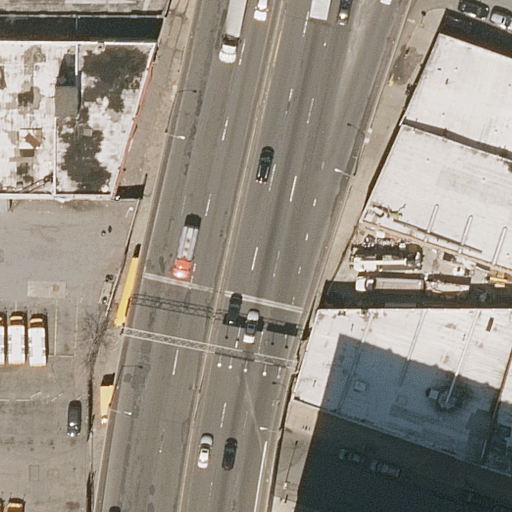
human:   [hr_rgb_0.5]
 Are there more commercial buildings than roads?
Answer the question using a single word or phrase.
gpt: no

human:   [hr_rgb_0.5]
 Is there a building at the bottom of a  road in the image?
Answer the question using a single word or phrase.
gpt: yes

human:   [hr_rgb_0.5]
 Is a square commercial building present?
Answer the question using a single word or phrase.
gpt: no

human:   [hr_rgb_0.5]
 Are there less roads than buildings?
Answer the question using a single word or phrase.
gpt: no

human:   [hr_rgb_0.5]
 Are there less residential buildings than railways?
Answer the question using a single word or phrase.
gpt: no

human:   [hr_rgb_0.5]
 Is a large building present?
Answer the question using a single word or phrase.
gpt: yes

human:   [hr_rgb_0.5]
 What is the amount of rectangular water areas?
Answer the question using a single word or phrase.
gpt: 0

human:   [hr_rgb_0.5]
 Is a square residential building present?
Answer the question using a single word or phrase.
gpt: no

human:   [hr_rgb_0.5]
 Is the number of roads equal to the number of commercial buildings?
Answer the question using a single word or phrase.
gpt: no

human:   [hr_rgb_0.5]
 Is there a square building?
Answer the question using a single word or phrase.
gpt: no

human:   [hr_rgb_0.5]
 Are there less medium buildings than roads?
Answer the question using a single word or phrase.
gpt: yes

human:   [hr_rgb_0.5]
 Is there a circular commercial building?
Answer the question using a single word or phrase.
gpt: no

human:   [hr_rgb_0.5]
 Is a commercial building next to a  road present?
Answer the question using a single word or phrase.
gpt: no

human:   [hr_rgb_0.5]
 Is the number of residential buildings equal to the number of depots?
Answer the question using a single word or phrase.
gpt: no

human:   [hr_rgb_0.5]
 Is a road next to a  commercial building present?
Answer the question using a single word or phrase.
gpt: no

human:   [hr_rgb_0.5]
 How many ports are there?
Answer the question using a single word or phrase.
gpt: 0

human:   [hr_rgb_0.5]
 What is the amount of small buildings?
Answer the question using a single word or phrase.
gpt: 1

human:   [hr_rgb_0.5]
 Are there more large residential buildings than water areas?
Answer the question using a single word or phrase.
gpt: yes

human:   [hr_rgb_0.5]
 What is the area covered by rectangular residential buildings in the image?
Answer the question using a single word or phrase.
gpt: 4419m2

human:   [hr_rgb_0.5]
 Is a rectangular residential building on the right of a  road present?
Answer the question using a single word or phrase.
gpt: yes

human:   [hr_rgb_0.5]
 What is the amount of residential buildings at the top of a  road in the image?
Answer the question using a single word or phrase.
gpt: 4

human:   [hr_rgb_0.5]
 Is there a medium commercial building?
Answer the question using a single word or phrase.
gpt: no

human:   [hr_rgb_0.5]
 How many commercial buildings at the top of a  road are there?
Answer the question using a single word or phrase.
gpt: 0

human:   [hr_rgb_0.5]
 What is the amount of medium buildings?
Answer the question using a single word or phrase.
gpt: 0

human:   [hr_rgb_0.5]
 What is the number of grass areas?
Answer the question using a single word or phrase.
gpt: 0

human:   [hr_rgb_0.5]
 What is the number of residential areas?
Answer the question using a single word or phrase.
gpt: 0

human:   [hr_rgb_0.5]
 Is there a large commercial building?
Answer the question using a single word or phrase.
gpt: no

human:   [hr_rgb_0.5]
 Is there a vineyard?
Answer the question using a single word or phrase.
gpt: no

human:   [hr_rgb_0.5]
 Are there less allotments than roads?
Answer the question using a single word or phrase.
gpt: yes

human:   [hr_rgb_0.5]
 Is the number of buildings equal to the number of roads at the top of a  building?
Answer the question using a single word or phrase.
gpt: no

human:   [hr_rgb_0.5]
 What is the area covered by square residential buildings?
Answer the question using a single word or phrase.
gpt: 0m2

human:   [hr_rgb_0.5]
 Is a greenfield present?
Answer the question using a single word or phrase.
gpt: no

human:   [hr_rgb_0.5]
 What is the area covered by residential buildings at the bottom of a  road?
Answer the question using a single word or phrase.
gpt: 2850m2

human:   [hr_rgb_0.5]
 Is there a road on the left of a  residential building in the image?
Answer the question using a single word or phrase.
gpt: yes

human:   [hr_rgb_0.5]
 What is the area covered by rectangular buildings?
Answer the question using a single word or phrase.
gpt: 4419m2

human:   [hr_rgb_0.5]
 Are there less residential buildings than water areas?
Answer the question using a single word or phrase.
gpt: no